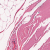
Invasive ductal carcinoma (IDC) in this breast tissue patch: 0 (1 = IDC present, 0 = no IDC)